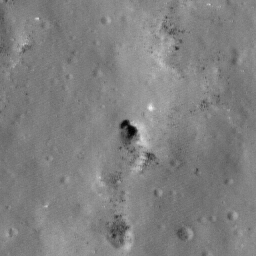
Pit: Lalande 1
Host crater: Lalande
Host type: impact_melt
Lunar coordinates: latitude -4.458, longitude 351.467